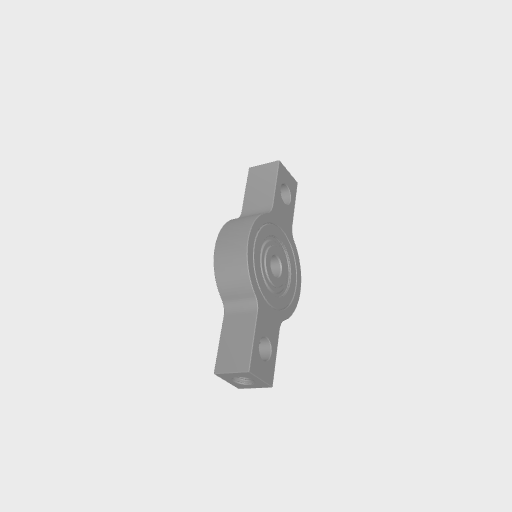
Part: Side2Post1PillowBlock4ID